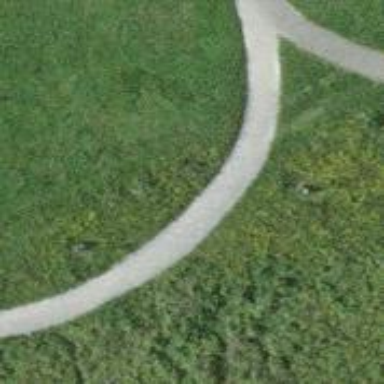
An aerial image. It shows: Footway with pebblestone surface.